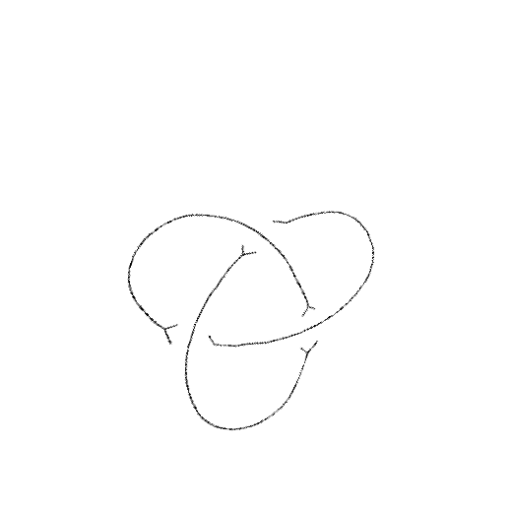
Crossing number: 3